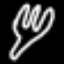
Label: fork